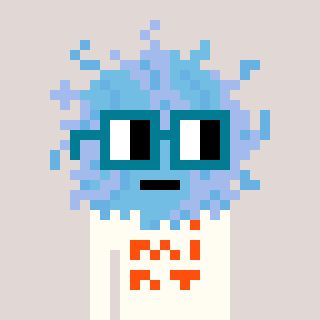
a pixel art character with square dark green glasses, a lint-shaped head and a grayscale-colored body on a warm background